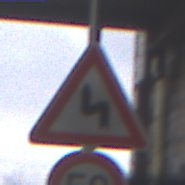
Verkehrszeichen: DoppelkurveZunaechstLinks
Zusatzzeichen unten: Geschwindigkeit50
Umgebung: Roofed, Special
Tageszeit: Midday
Wetter: Overcast
Licht: Natural
Jahreszeit: NotSpecified
Kontrast: MediumContrast